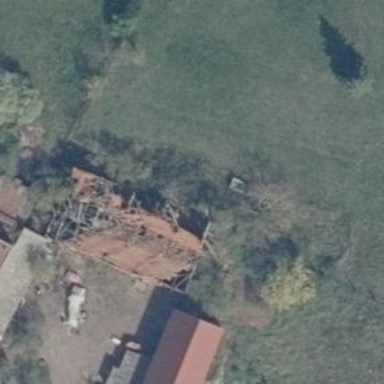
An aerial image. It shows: Ruins of building.